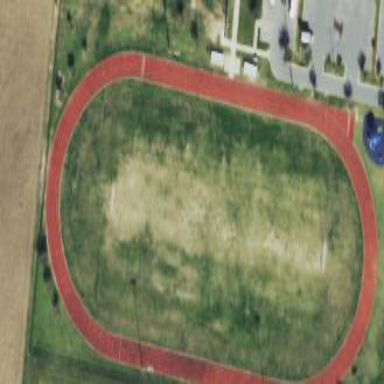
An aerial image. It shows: Track located within leisure land area.